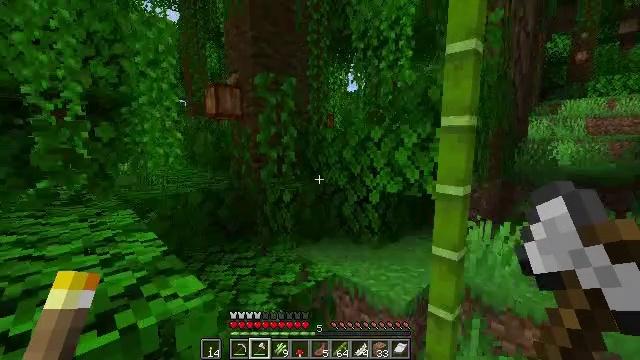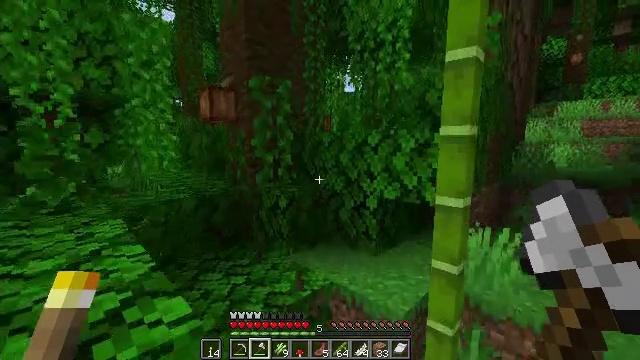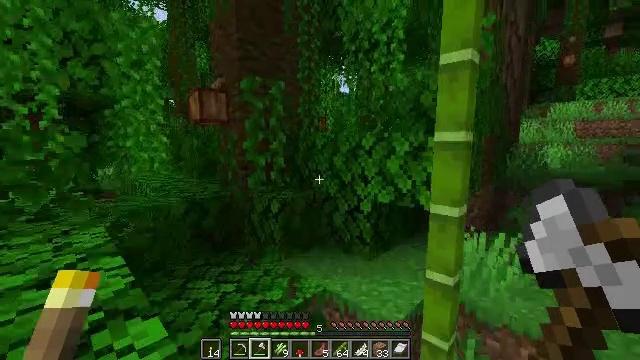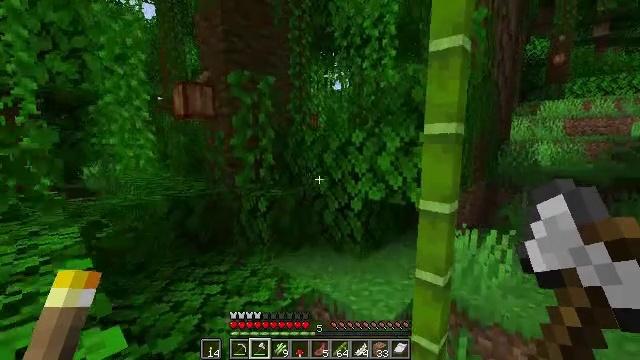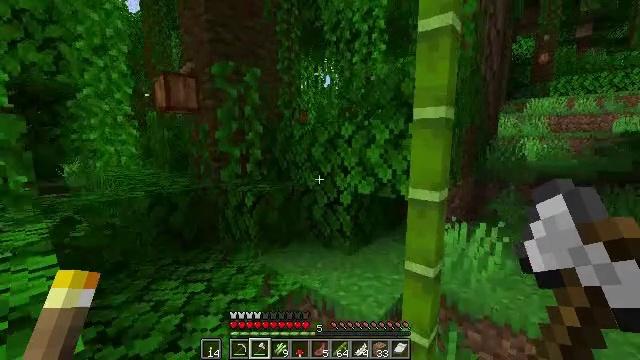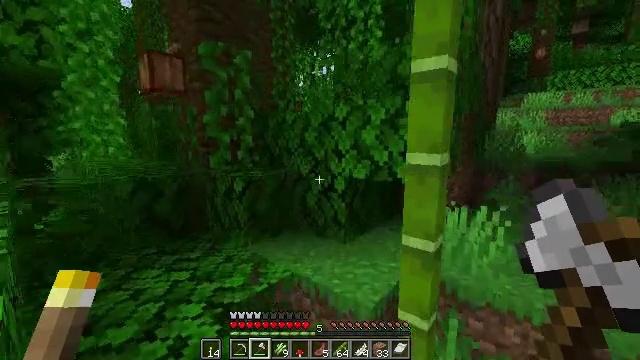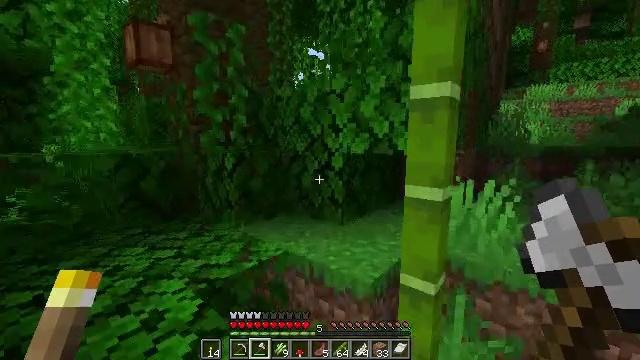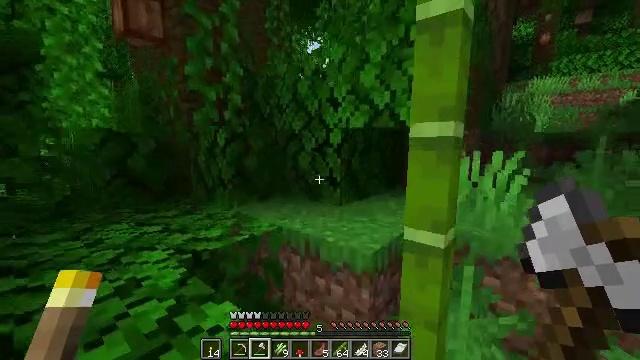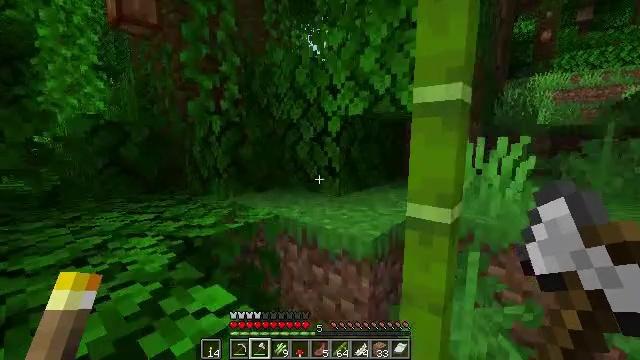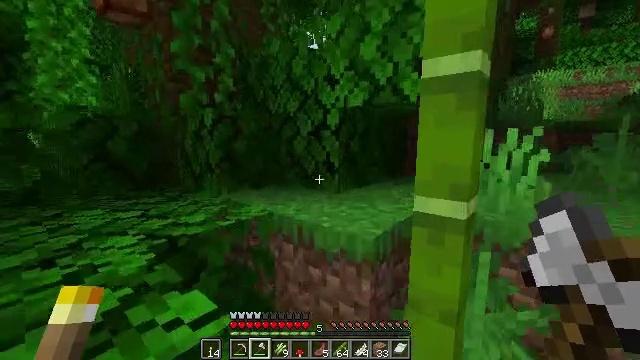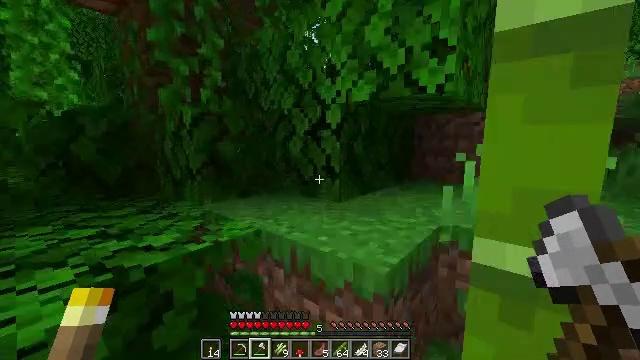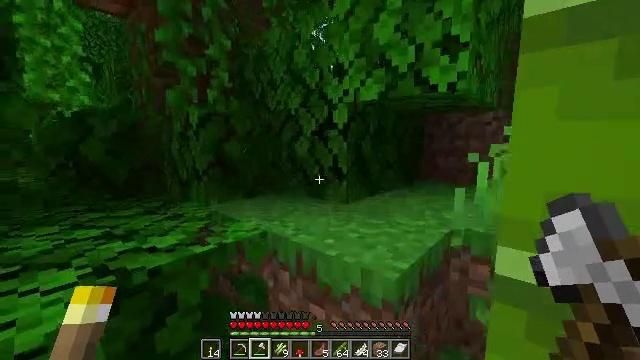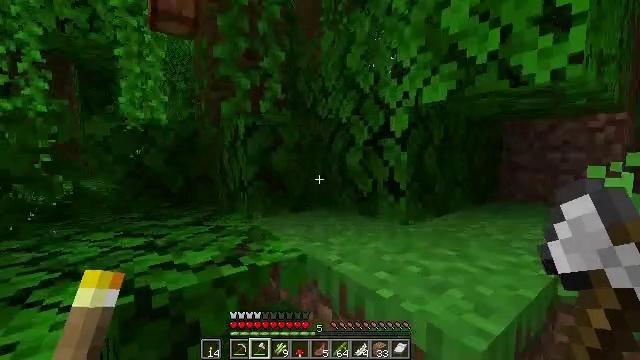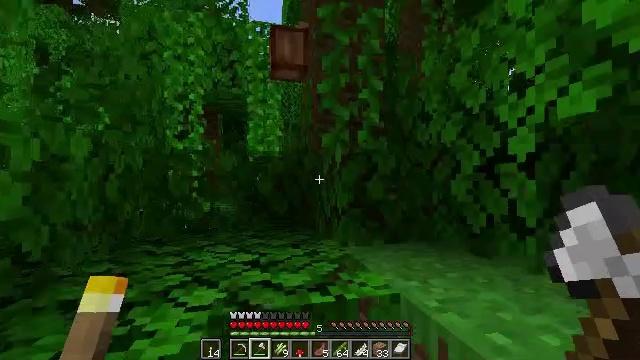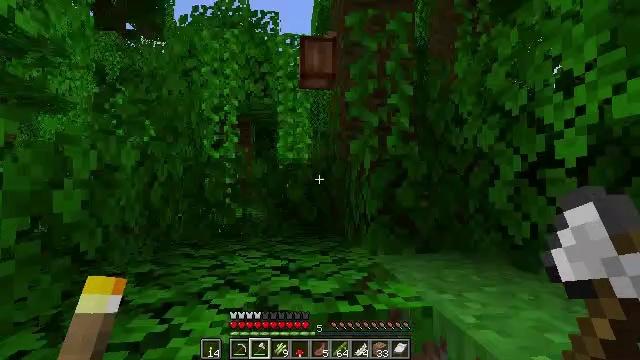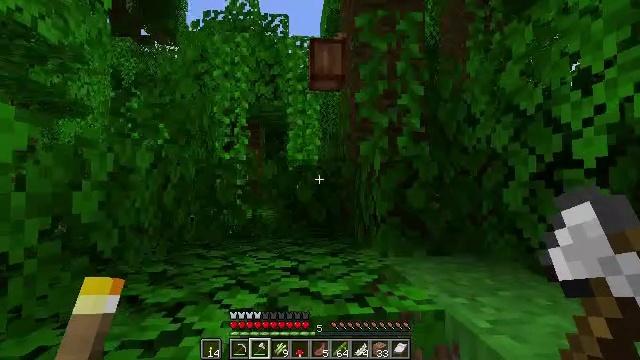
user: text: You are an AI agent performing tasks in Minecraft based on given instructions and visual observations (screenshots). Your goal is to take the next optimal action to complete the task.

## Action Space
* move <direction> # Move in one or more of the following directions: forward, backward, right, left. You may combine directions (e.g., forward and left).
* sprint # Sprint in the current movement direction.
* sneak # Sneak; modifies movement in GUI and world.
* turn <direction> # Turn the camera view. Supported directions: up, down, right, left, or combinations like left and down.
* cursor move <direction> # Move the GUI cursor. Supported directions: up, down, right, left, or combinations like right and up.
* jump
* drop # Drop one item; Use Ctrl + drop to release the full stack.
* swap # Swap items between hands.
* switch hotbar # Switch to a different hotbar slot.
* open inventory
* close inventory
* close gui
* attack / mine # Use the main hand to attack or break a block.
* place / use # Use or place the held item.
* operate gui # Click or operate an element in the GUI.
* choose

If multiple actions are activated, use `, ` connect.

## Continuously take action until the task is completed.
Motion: motion action
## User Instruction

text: Gather cocoa beans from the pod.
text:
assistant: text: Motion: move forward, jump
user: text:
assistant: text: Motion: move forward, jump
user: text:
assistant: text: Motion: move forward, turn right, jump
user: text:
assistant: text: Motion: move forward, turn right
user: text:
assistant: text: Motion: move forward
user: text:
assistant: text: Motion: move forward
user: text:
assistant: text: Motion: move forward
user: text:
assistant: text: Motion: move forward
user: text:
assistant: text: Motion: move forward
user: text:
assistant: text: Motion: move forward
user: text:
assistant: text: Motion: move forward, turn left
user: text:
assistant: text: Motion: move forward, turn left and up
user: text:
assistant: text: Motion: move forward, turn left and up
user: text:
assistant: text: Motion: move forward, turn left and up
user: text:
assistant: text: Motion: move forward, turn left
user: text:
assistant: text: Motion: move forward
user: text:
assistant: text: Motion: move forward, jump
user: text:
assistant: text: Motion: move forward, turn left, jump
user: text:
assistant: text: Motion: move forward, turn left, jump
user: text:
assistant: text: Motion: move forward, turn left, jump
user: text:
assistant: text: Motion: move forward, jump
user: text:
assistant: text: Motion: move forward, jump
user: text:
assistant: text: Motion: move forward, turn right and up, jump
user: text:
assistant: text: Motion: move forward, turn right, jump
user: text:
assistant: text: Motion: move forward, turn right, jump
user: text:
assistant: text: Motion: move forward, turn right, jump
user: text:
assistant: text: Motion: move forward, turn right and up
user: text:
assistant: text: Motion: move forward, turn right and up
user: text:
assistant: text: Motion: turn right and up
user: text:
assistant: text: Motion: turn up